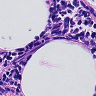
Metastatic tissue present: no